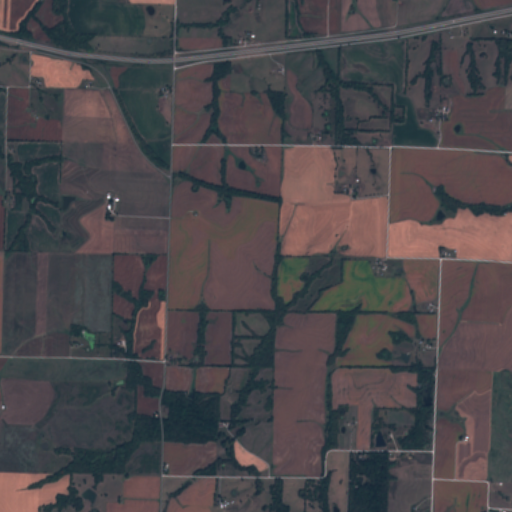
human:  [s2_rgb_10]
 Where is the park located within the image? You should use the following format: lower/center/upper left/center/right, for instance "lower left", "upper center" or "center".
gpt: The park is located in the lower left of the image.
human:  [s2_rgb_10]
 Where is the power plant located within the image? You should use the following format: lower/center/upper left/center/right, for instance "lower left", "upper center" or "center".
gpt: There is no power plant in the image.